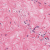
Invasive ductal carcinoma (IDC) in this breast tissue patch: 0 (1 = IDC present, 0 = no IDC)